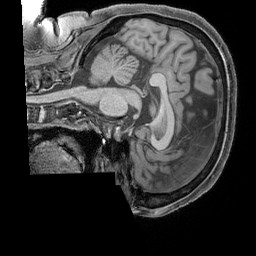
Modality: T1w
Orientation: sagittal
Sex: female
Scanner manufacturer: siemens
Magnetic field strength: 3 T
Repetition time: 2.3 s
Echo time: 0.00226 s